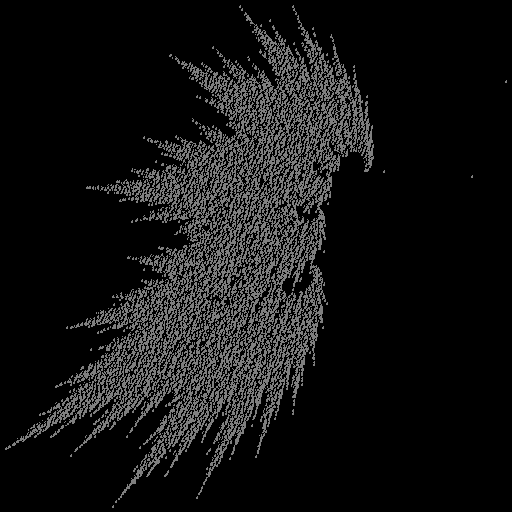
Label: cedarleaf